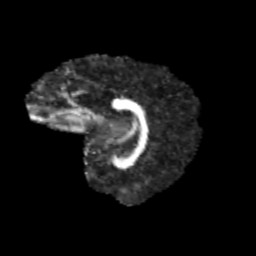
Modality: FA
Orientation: sagittal
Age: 12
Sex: female
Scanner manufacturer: siemens
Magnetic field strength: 3 T
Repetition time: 3.8 s
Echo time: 0.07 s